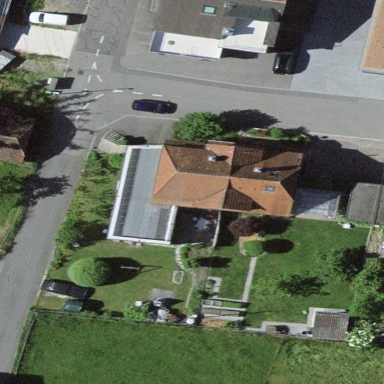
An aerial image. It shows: Residential building.